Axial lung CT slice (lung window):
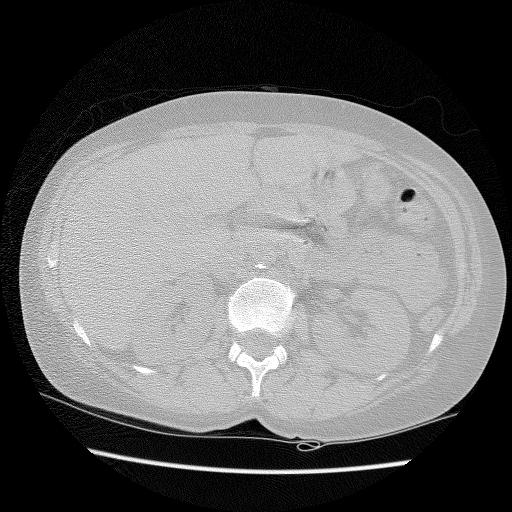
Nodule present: no